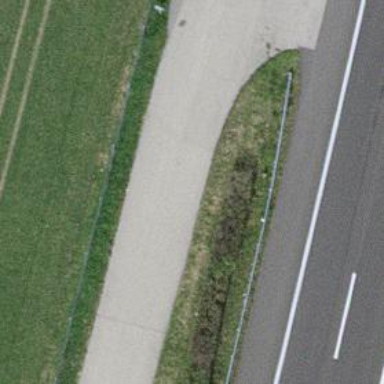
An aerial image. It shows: Hedge acting as barrier.